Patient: sex M, age 29
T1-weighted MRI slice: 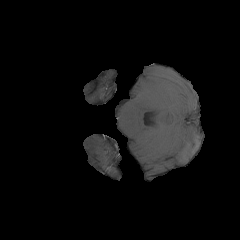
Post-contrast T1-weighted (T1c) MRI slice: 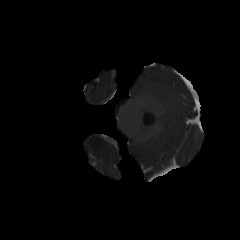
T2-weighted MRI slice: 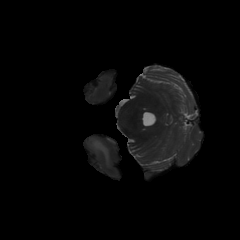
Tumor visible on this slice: yes
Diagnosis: Astrocytoma, IDH-mutant
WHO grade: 4